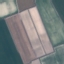
Land use / land cover class: AnnualCrop